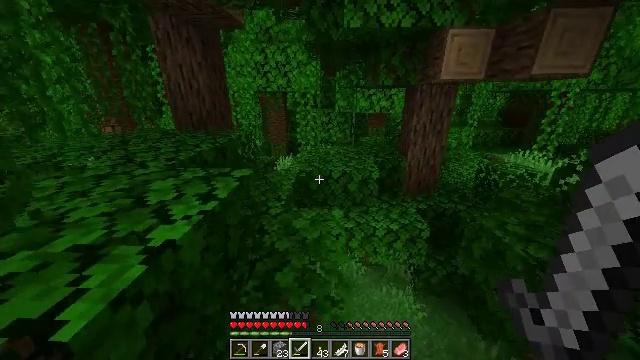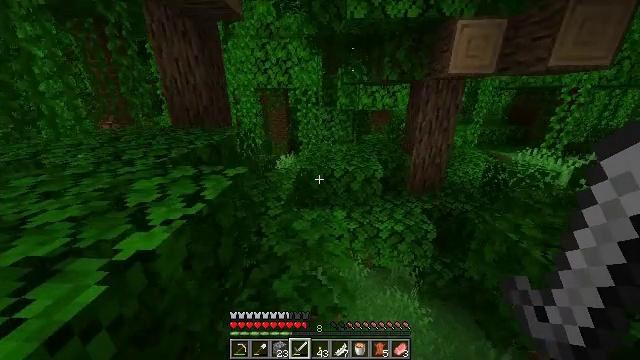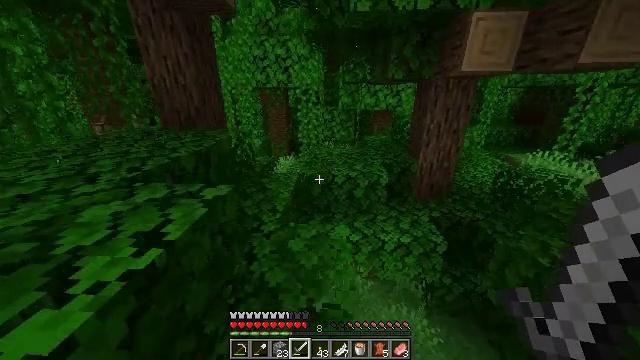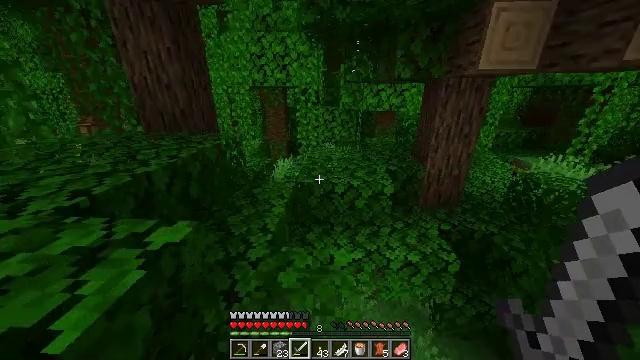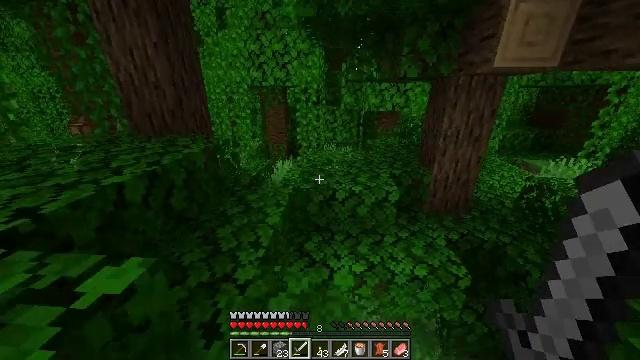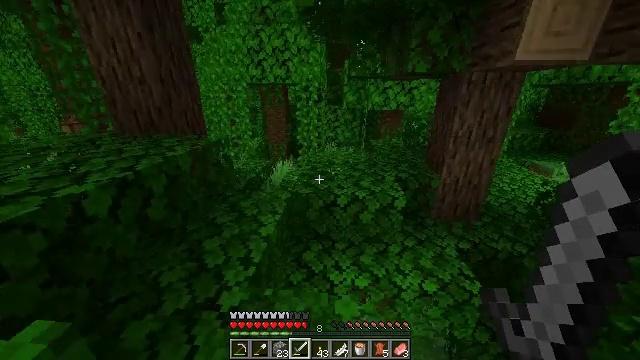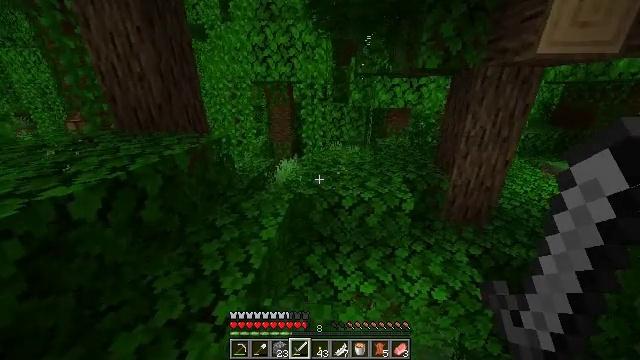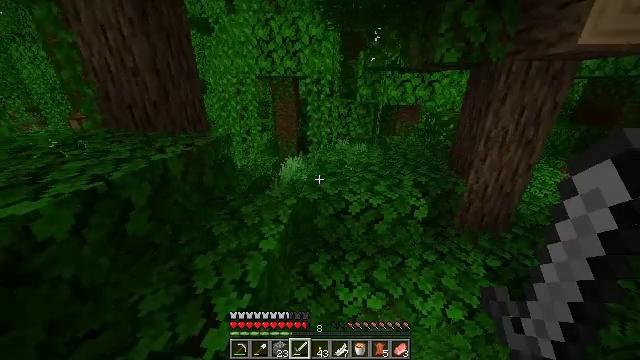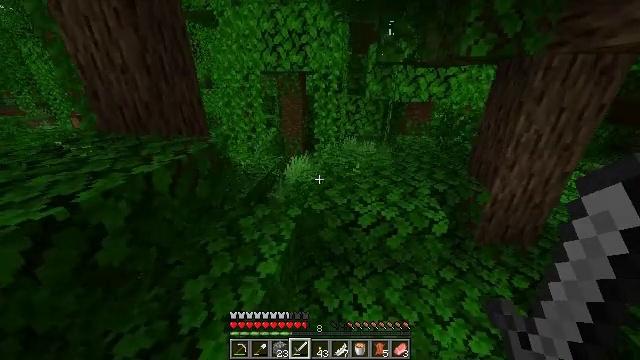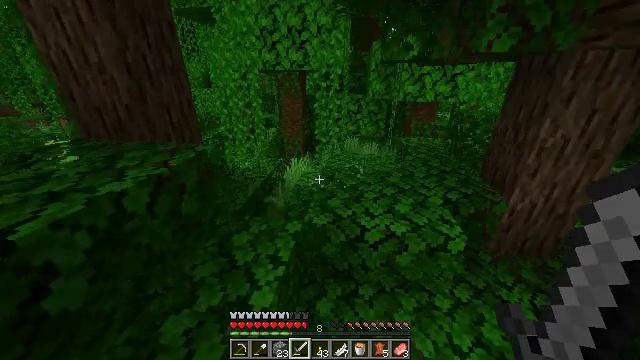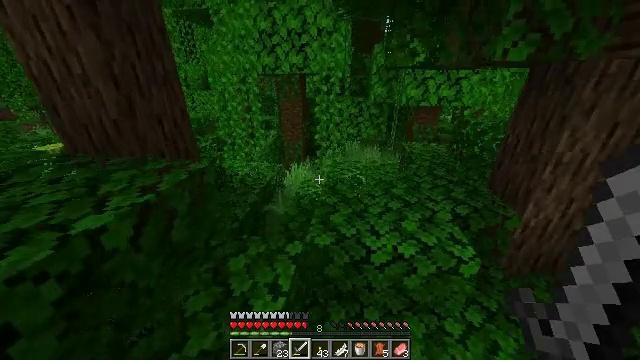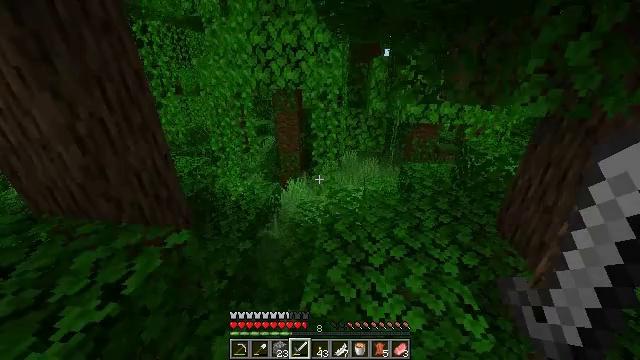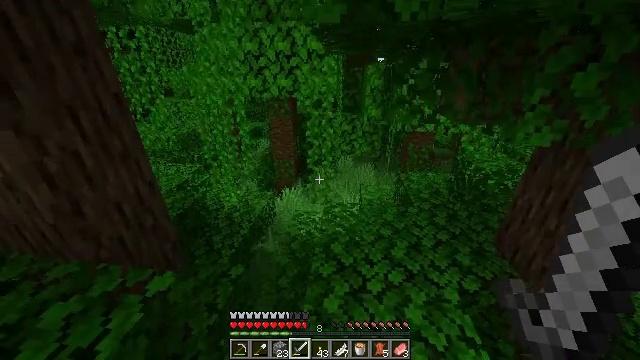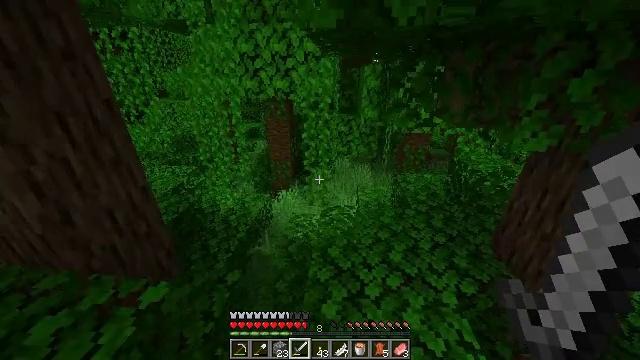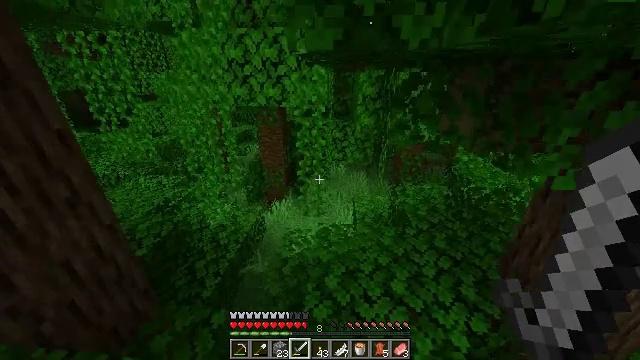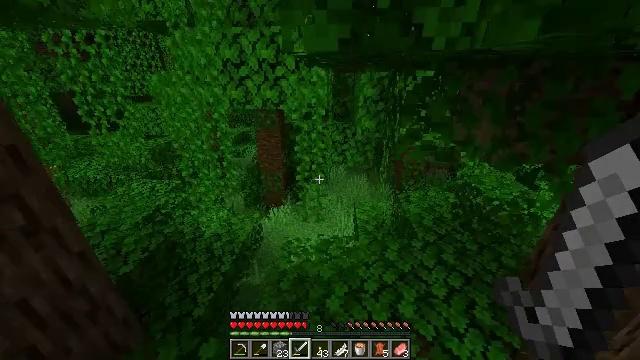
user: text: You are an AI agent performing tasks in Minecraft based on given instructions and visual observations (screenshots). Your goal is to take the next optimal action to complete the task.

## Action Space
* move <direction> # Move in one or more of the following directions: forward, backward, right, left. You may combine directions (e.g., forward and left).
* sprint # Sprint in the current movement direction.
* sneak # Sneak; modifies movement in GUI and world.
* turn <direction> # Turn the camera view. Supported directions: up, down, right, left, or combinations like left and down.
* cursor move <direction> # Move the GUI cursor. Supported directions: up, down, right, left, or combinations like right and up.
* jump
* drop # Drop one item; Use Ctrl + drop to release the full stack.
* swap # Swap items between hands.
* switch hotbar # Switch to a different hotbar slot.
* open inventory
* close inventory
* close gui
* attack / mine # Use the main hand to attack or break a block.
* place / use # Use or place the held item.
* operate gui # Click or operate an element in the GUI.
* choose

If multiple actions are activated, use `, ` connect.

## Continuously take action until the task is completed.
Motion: motion action
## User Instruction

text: Get cocoa by attacking the pod.
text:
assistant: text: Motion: move forward, sprint
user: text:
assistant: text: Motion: move forward, sprint
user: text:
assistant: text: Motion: move forward, sprint
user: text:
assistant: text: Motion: move forward, sprint
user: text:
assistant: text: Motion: move forward, sprint
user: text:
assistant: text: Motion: move forward, sprint, turn left
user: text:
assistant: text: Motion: move forward, sprint, turn left
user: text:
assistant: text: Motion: move forward, sprint, turn left and down
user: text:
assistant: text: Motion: move forward, sprint
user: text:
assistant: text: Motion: move forward, sprint, jump
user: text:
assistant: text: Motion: move forward, sprint, jump
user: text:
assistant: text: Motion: move forward, sprint, turn right, jump
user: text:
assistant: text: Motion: move forward, sprint, jump
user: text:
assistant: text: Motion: move forward, sprint, turn right
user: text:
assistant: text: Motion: move forward, sprint
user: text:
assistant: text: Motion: move forward, sprint
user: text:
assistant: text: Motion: move forward, sprint
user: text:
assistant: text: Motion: move forward, sprint
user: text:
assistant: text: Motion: move forward, sprint
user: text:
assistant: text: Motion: move forward, sprint
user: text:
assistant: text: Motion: move forward, sprint
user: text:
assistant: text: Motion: move forward, sprint
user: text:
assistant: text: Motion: move forward, sprint
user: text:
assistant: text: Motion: move forward, sprint, turn right
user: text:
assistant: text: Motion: move forward, sprint, turn right
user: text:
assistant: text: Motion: move forward, sprint
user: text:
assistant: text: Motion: move forward, sprint
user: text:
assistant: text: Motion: move forward, sprint
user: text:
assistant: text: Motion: move forward, sprint
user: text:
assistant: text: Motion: move forward, sprint